Question: I have GRIDVIEW in ASP.NET Page and I am converting it into infragistics webdata grid.
Now my grid has functionalities of opening file, copy file, edit description of file, emailing file and deleting file.
It is based on documents.
Now suppose if I take example of deleting file the original code is:
'''
protected void lbEmailDocument_Click(object sender, CommandEventArgs e)
{
int index = Int32.Parse(e.CommandArgument.ToString());
Session["strDocumentToAttach"] = ((Label)gvDocuments.Rows[index].Cells[0].FindControl("lblPath")).Text;
Session["strSubject"] = "Case Document E-mail (Case # " + lblCaseNumber.Text.Trim() + ")";
Session["strNote"] = "Please find the attached document " + ((Label)gvDocuments.Rows[index].Cells[0].FindControl("lblFileName")).Text;
ScriptManager.RegisterStartupScript(Page, this.GetType(), "myPopUp", "<script language='Javascript'>mywin=window.open('Case_Email.aspx?CaseID=" + lblCaseID.Text + "', '', 'location=0,status=0,resizable=1,scrollbars=1,height=920px, width=1250px');mywin.moveTo(0,0);</script>", false);
// Response.Redirect("Case_Email.aspx?CaseID=" + lblCaseID.Text);
}
'''
Now when I change this : Instead of 'Rows[index].Cells[0]' I am not able to access the cell value.
Please guide me through, How to change it.
Implementing the code given by you I got following error:

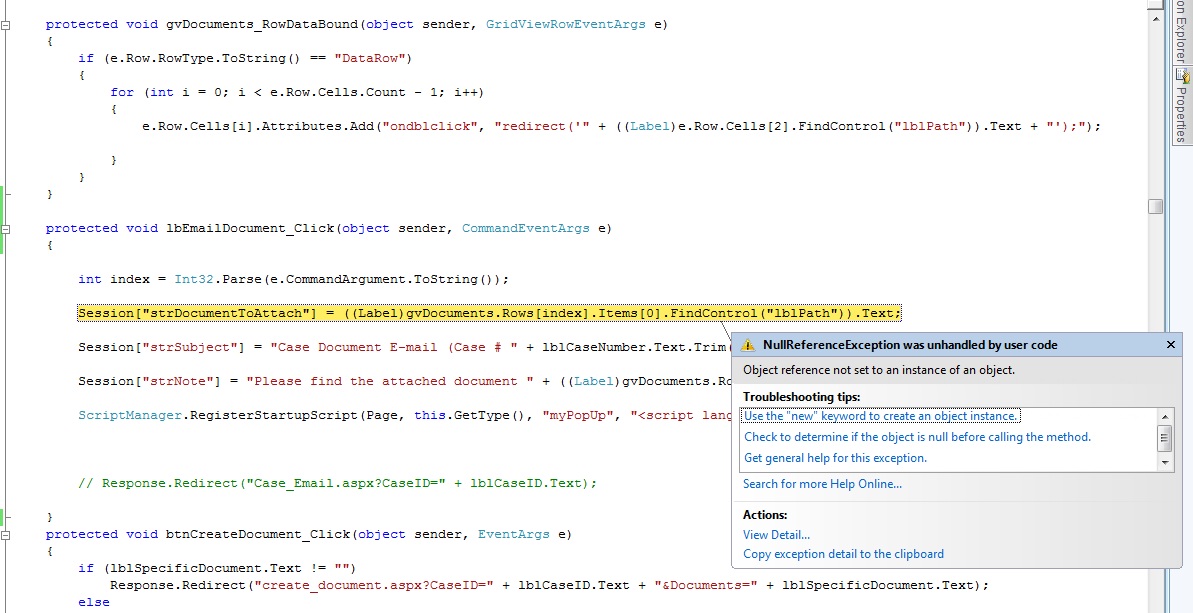
Answer: I believe that you want to use 'Items' instead of 'Cells'.
This code assumes that each cell is templated.
'''
protected void lbEmailDocument_Click(object sender, CommandEventArgs e)
{
int index = Int32.Parse(e.CommandArgument.ToString());
Session["strDocumentToAttach"] = ((Label)gvDocuments.Rows[index].Items[0].FindControl("lblPath")).Text;
Session["strSubject"] = "Case Document E-mail (Case # " + lblCaseNumber.Text.Trim() + ")";
Session["strNote"] = "Please find the attached document " + ((Label)gvDocuments.Rows[index].Items[0].FindControl("lblFileName")).Text;
ScriptManager.RegisterStartupScript(Page, this.GetType(), "myPopUp", "<script language='Javascript'>mywin=window.open('Case_Email.aspx?CaseID=" + lblCaseID.Text + "', '', 'location=0,status=0,resizable=1,scrollbars=1,height=920px, width=1250px');mywin.moveTo(0,0);</script>", false);
// Response.Redirect("Case_Email.aspx?CaseID=" + lblCaseID.Text);
}
'''
However, if the values you are looking for are in columns, then you need to use code similar to the following:
'''
protected void lbEmailDocument_Click(object sender, CommandEventArgs e)
{
int index = Int32.Parse(e.CommandArgument.ToString());
Session["strDocumentToAttach"] = gvDocuments.Rows[index].Items.FindItemByKey("lblPath").Value;
Session["strSubject"] = "Case Document E-mail (Case # " + lblCaseNumber.Text.Trim() + ")";
Session["strNote"] = "Please find the attached document " + gvDocuments.Rows[index].Items.FindItemByKey("lblFileName").Value;
ScriptManager.RegisterStartupScript(Page, this.GetType(), "myPopUp", "<script language='Javascript'>mywin=window.open('Case_Email.aspx?CaseID=" + lblCaseID.Text + "', '', 'location=0,status=0,resizable=1,scrollbars=1,height=920px, width=1250px');mywin.moveTo(0,0);</script>", false);
// Response.Redirect("Case_Email.aspx?CaseID=" + lblCaseID.Text);
}
'''